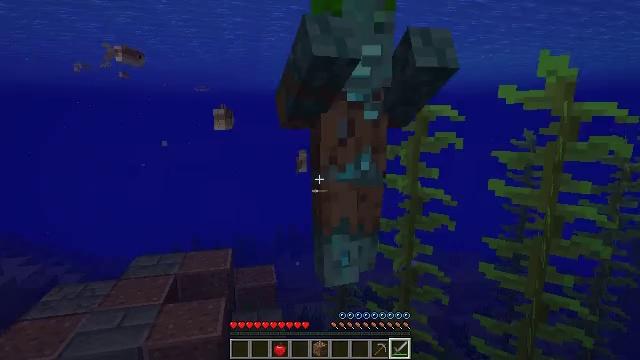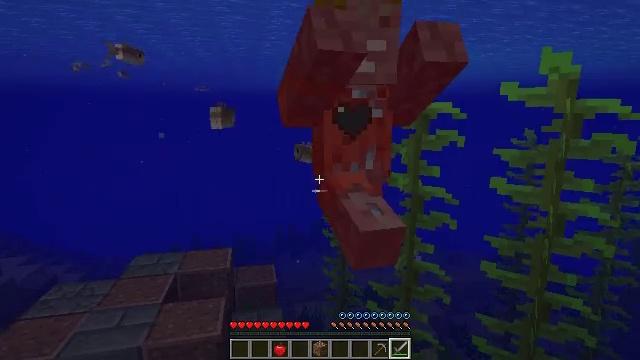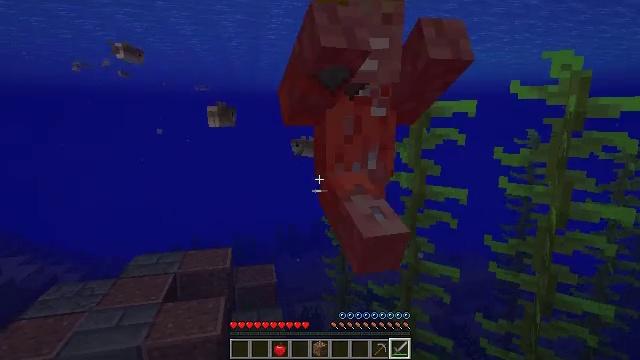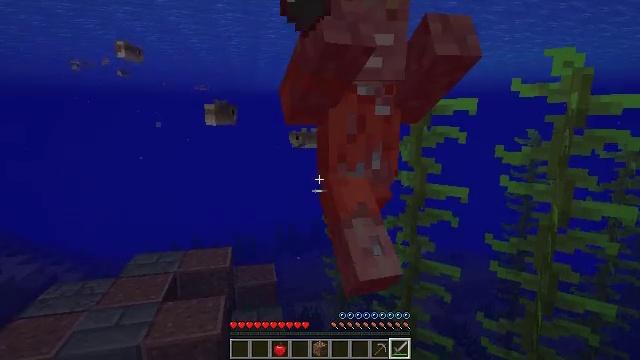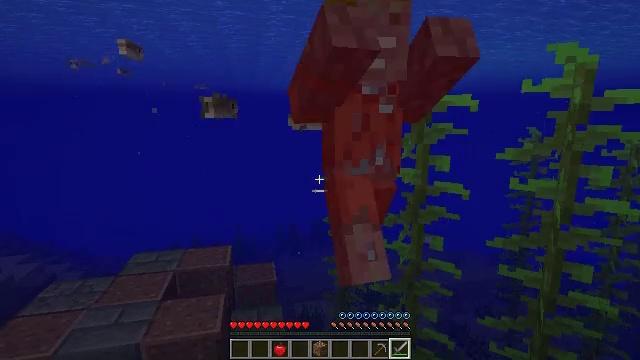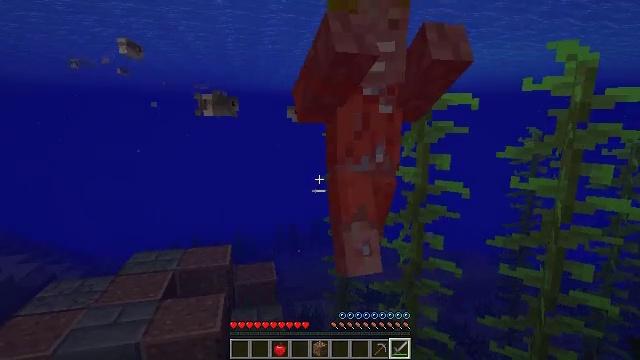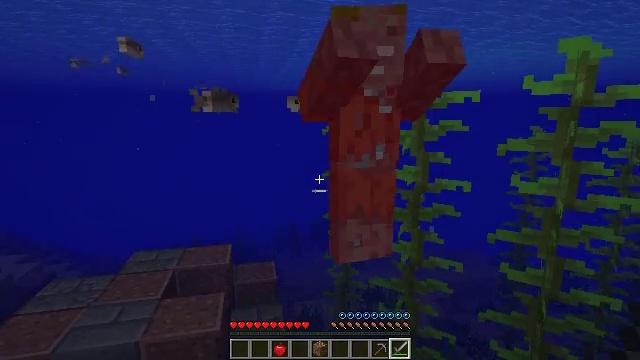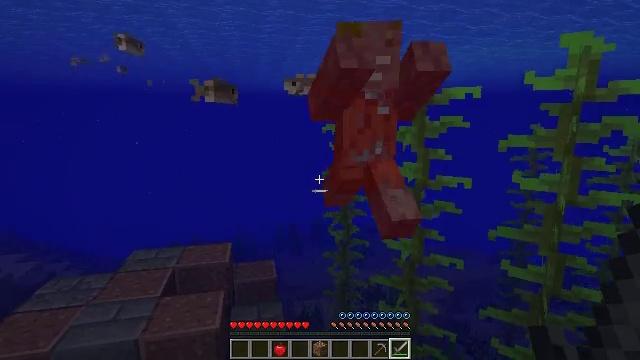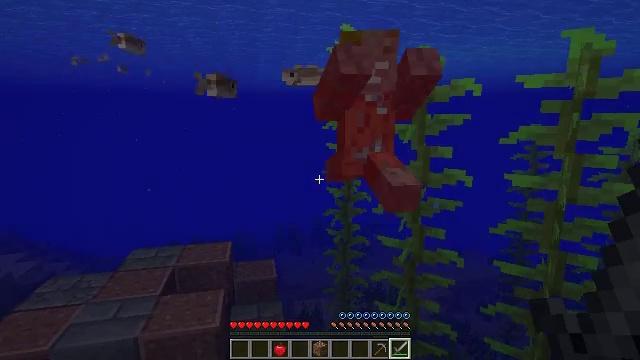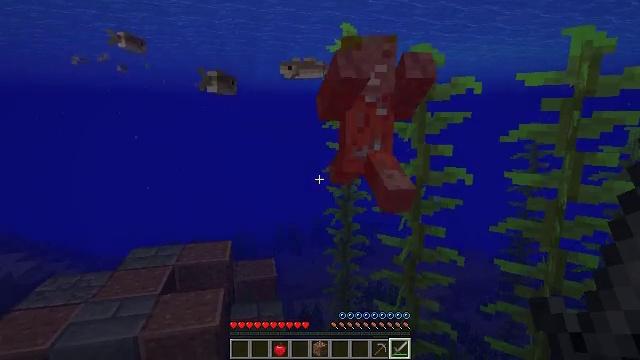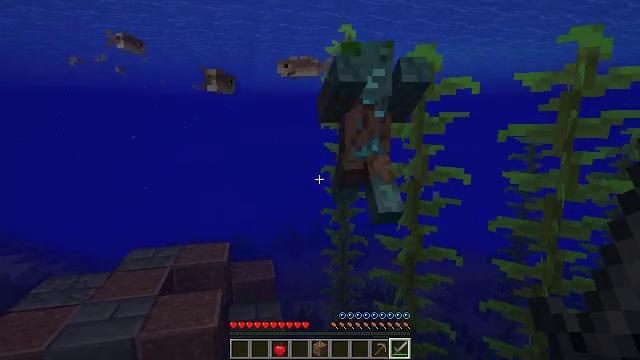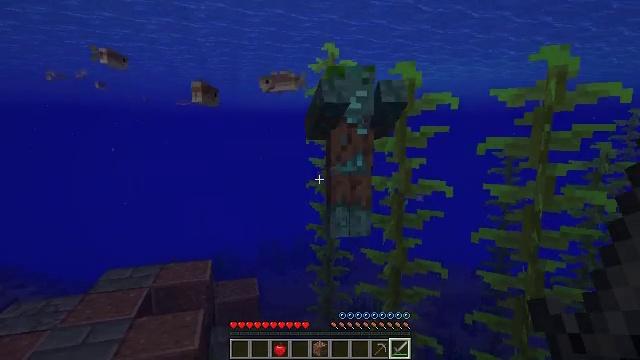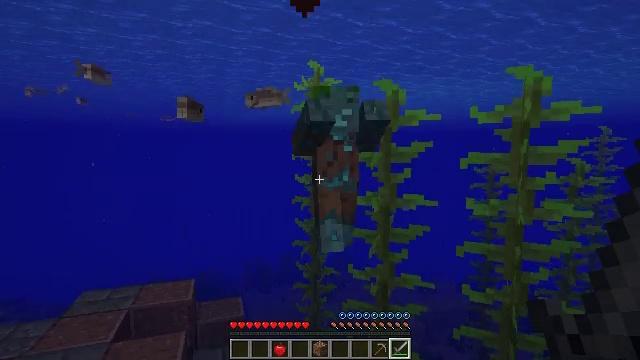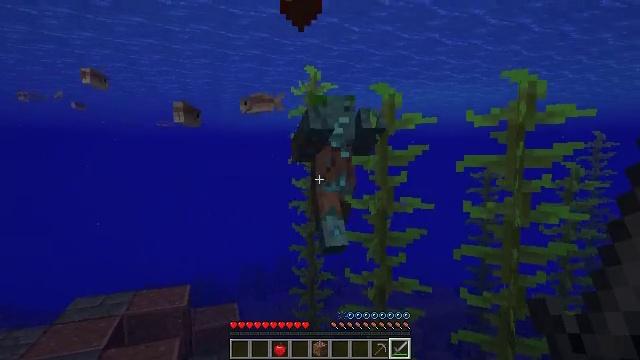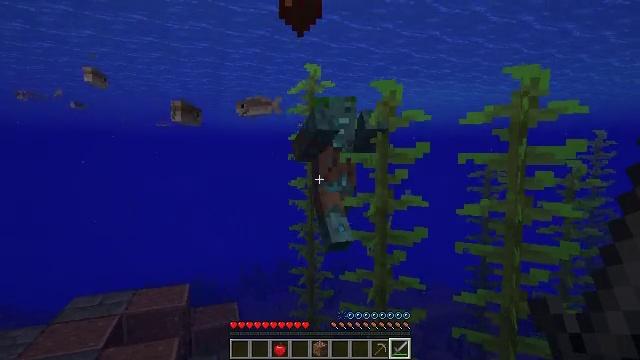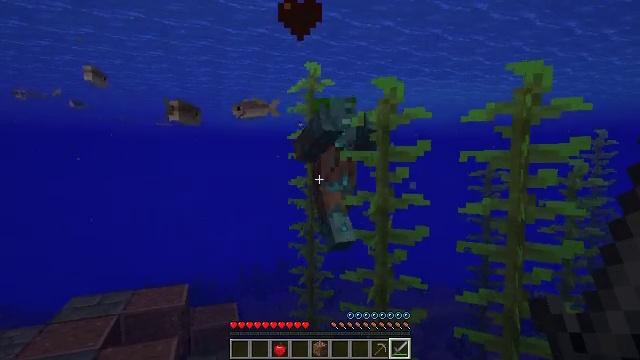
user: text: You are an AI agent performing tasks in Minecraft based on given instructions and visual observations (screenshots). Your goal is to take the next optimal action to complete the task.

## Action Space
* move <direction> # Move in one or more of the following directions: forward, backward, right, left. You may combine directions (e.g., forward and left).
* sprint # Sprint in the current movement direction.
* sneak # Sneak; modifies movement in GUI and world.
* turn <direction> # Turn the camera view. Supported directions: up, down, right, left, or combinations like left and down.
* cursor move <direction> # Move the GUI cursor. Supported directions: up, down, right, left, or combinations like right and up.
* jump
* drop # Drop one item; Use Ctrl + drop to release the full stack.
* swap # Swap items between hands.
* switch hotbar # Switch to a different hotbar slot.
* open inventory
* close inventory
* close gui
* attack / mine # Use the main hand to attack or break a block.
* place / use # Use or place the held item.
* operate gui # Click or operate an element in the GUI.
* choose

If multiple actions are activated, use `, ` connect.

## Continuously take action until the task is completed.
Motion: motion action
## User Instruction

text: Kill a drowned.
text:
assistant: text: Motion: no_op
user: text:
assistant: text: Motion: no_op
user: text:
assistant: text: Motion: no_op
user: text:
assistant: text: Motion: no_op
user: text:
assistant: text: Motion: no_op
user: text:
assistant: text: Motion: no_op
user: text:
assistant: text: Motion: no_op
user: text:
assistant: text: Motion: no_op
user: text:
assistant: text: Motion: no_op
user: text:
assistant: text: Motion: no_op
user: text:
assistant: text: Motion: turn right and up
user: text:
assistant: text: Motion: turn right and up
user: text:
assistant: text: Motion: move forward, turn up
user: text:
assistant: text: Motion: move forward
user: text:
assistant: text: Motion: move forward
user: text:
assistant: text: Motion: move forward
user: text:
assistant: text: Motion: move forward
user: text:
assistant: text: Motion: move forward, turn up
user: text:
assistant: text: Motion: move forward
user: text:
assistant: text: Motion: move forward
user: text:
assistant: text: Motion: move forward
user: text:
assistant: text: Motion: move forward
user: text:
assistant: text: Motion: move forward, turn right
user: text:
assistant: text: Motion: move forward, jump
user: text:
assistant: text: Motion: move forward, jump
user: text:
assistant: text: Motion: move forward, jump
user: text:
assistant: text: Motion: move forward, jump
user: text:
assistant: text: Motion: move forward and move left, turn down, jump
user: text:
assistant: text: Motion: move forward and move left, turn down, jump
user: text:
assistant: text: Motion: move forward and move left, turn right and down, jump